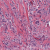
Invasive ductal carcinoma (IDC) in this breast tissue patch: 1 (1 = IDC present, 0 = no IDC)